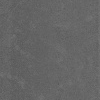
Atmospheric dust classification: dusty